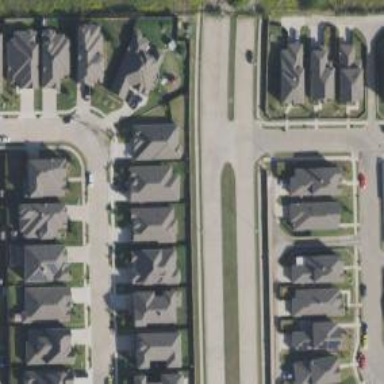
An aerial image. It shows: Residential road.